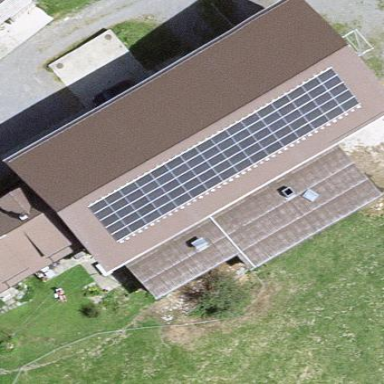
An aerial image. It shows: Gabled roof on farm auxiliary building.